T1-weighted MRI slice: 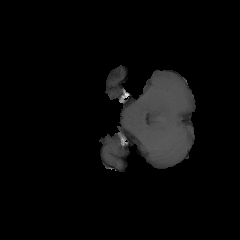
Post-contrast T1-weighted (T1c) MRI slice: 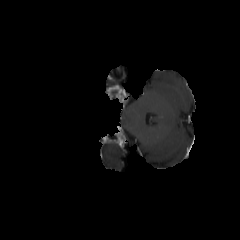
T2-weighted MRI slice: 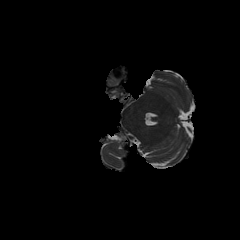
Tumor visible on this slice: no